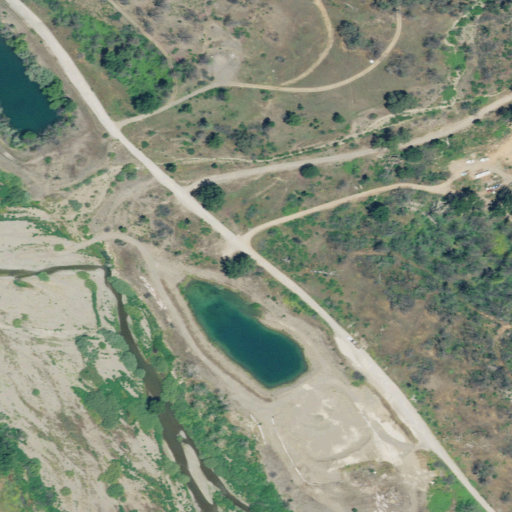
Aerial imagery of valley in California named White Rock Canyon containing barren land, grassland, shrub, open development, low intensity development, medium intensity development, and herbaceous wetlands